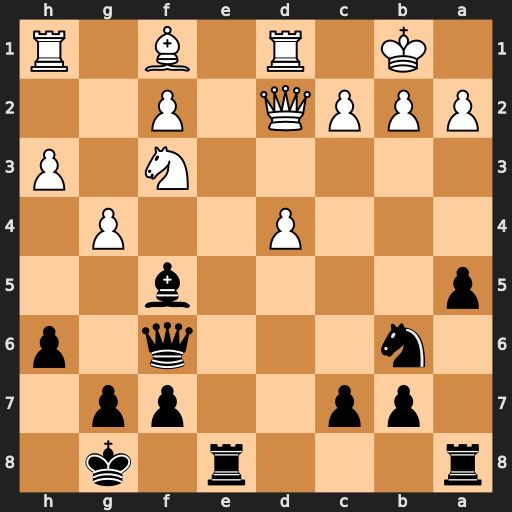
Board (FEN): r3r1k1/1pp2pp1/1n3q1p/p4b2/3P2P1/5N1P/PPPQ1P2/1K1R1B1R
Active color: b
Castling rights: -
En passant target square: -
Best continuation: Be4 Ne5 Bxh1